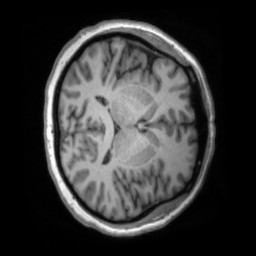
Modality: T1w
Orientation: axial
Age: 44
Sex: female
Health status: ill
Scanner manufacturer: siemens
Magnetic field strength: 3 T
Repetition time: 2.2 s
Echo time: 0.00157 s